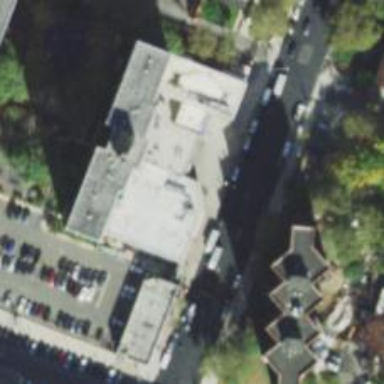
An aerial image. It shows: Supermarket.